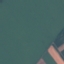
Land use / land cover class: AnnualCrop